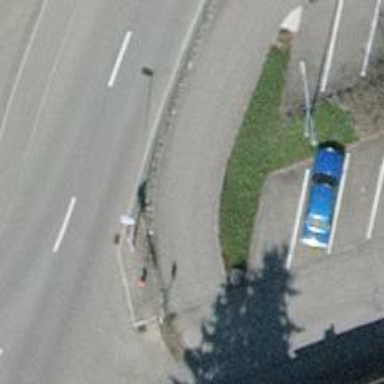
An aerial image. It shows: Road serving as parking aisle.